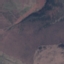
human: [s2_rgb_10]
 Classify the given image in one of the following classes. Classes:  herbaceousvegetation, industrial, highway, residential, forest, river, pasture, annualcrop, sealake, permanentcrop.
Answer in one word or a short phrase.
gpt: HerbaceousVegetation